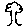
Label: tree